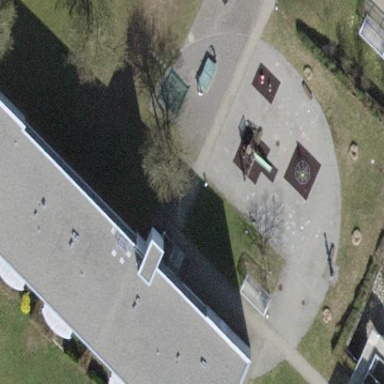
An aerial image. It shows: Playground area for leisure land.